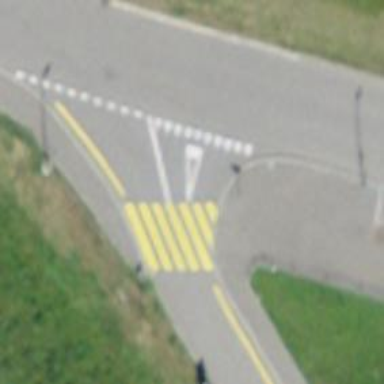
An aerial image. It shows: Uncontrolled crossing on the road.